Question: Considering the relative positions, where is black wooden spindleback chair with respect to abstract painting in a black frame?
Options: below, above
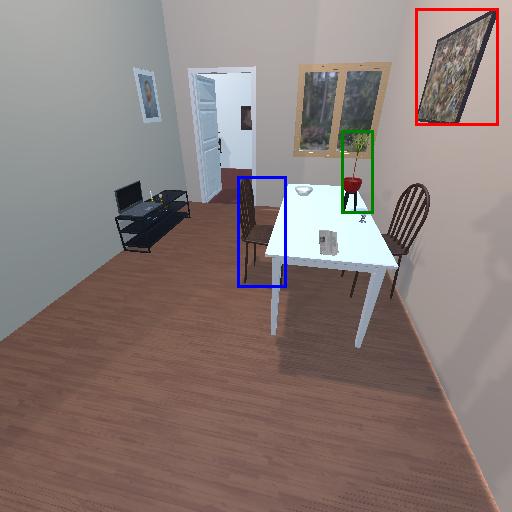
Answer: below